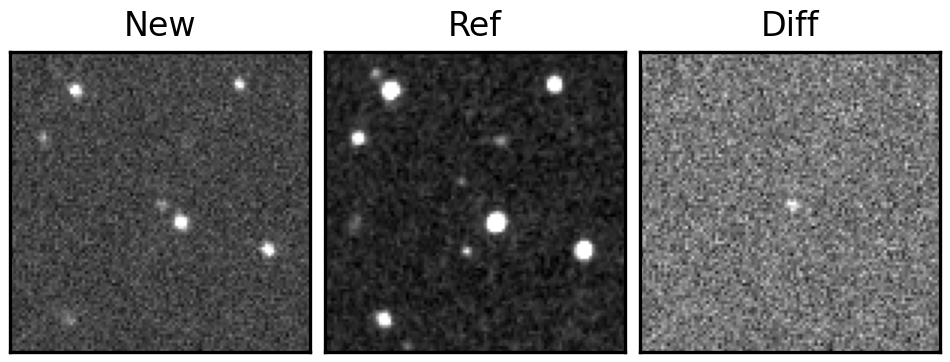
Label: real